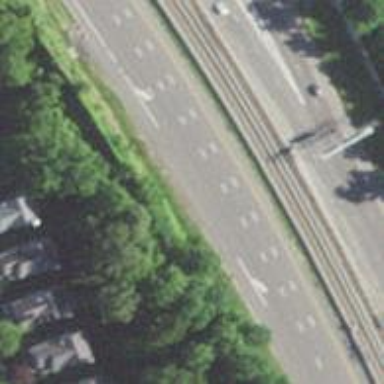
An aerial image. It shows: Asphalt motorway.